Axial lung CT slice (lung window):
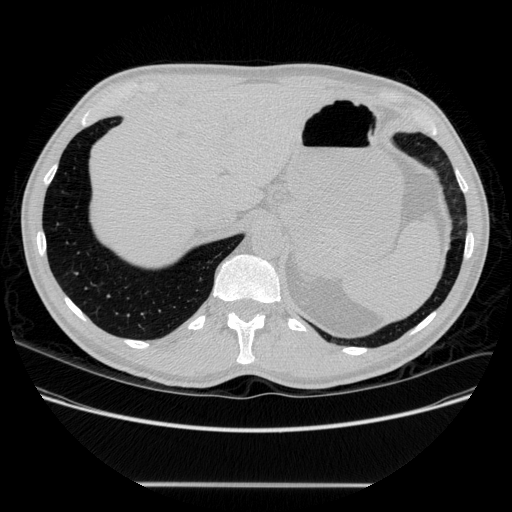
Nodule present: no